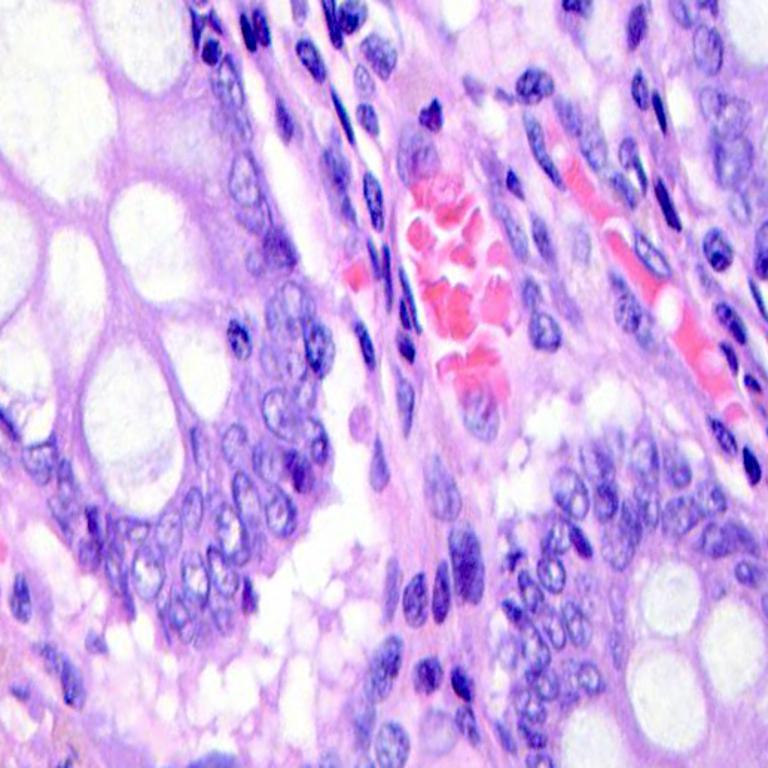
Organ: colon
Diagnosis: benign